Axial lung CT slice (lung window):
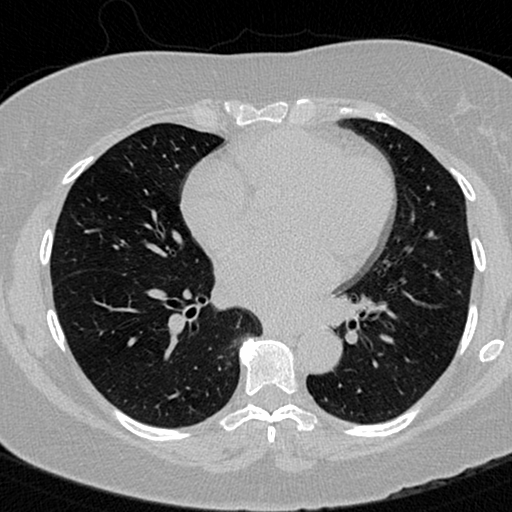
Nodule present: no